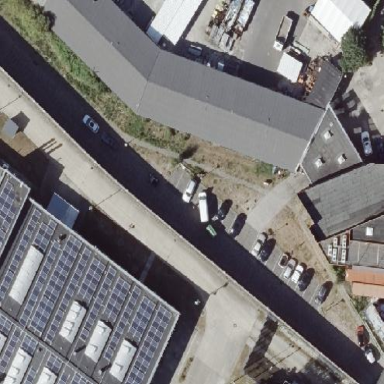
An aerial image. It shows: Commercial building.